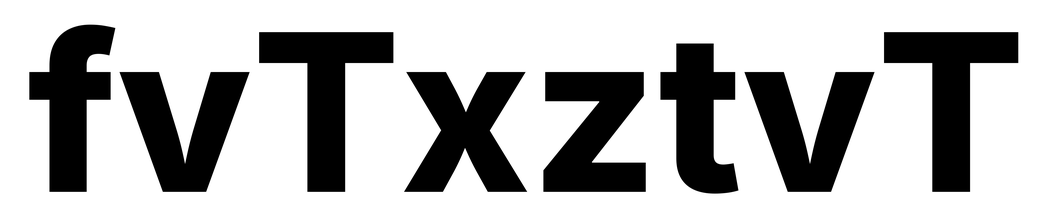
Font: Inter_ExtraBold